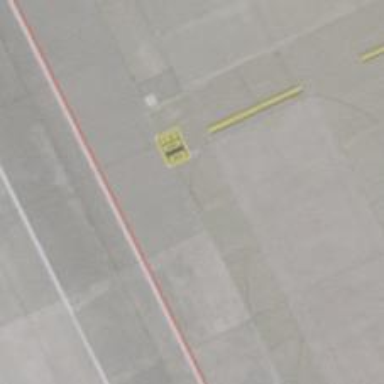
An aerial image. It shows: Airport parking position.